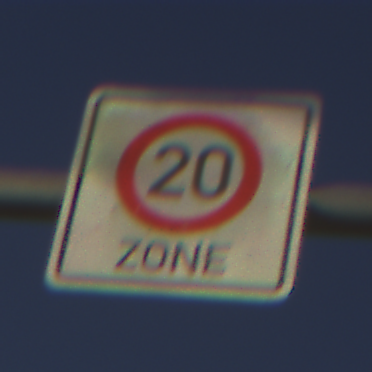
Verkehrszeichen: BeginnZone20
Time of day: SunriseSunset
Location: Outdoor (Nature)
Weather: Clear
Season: NotSpecified
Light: Natural